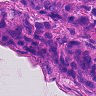
Metastatic tissue present: yes